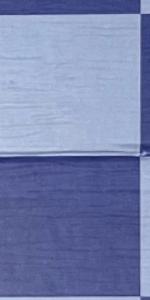
Label: Empty